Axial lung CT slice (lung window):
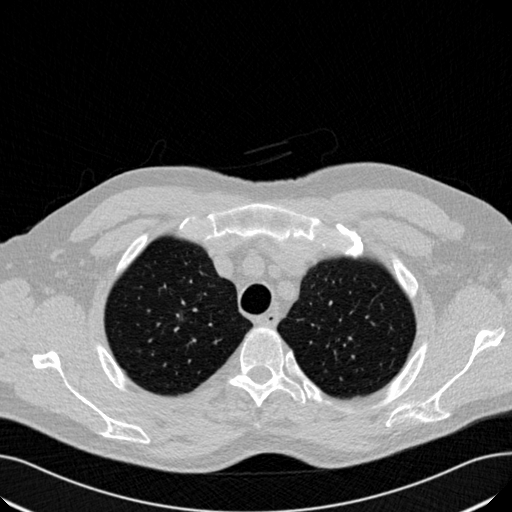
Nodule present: no